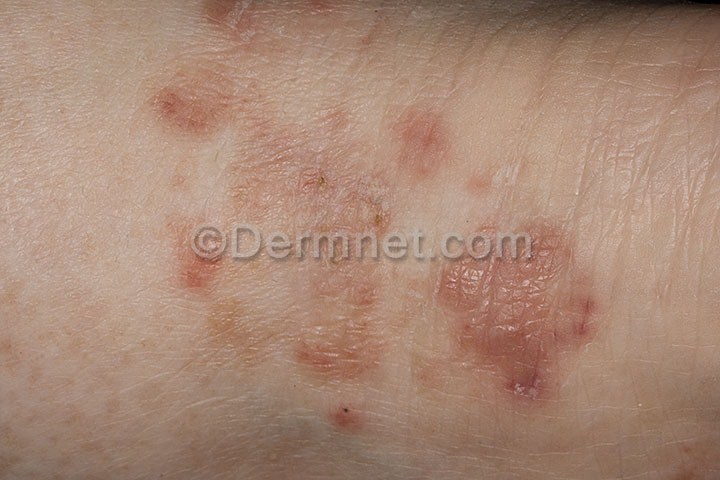
Disease: Tinea Ringworm Candidiasis and other Fungal Infections